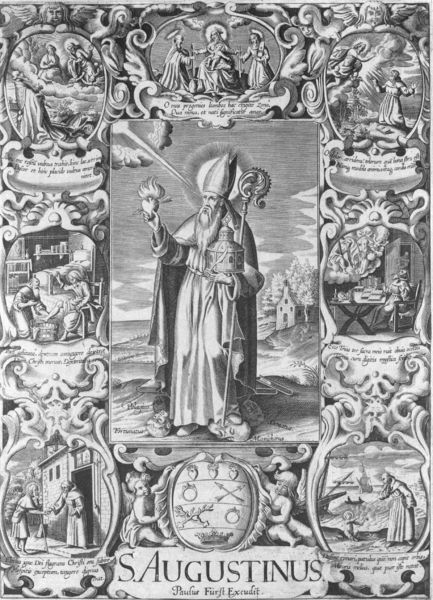
Titel: S. AUGUSTINUS
Künstler: Paul Fürst
Standort: Wolfenbüttel
Institution: Herzog August Bibliothek
Schlagwörter: feuer, hand, himmel, mann, schatten, weiß, wolken, bäume, landschaft, menschen, grau, licht, schwarz, zeichnung, haus, weg, wolke, ornament, bart, mütze, geschichte, mensch, rahmen, schädel, stehen, vollbart, hände, erde, häuser, hügel, kirche, sonne, geistlicher, gewand, mantel, stehend, blatt, wald, oval, engel, holzschnitt, schrift, bilder, stab, grafik, graphik, klein, bischof, papst, name, gefäß, buch, medaillon, brennen, flammen, strahlen, druck, schraffur, schwarz weiß, radierung, stich, text, tote, strahl, beschriftung, wappen, heiligenschein, nimbus, jesus, blitz, segnen, weihrauch, kapelle, heiliger, mitra, herz, heilige, heilig, putten, mittelfeld, kupferstich, szenen, schwar, zepter, szepter, medaillons, bischofsstab, heiliger geist, seriendruck, nikolaus, augustinus, heiligenleben, krummstab, stationen, sankt, nisch, bischofsmütze, bischoff, hiliger, mietra, flammend, mitr, st. augustinus, s. augustinus, augustin